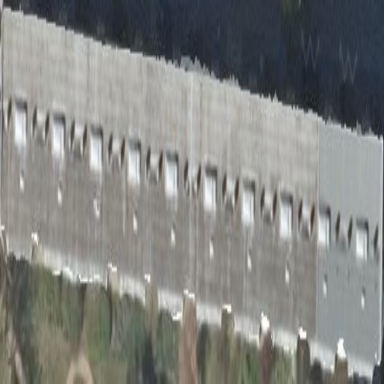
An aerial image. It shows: White apartment building with flat roof made of tar paper that is gray in color.